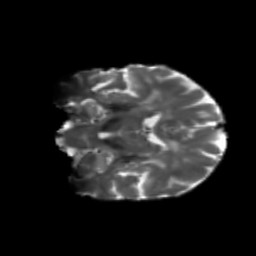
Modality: T2w
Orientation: coronal
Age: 62
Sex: female
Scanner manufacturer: siemens
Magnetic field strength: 3 T
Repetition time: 5.25 s
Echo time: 0.08 s